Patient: sex M, age 46
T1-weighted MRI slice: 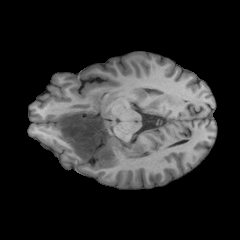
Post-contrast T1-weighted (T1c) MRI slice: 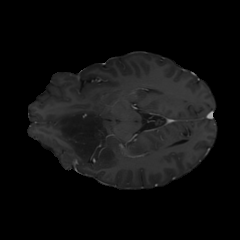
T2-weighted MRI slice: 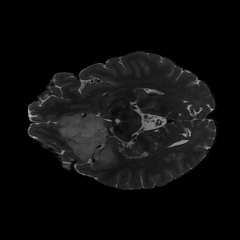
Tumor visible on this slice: yes
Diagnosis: Astrocytoma, IDH-mutant
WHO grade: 2